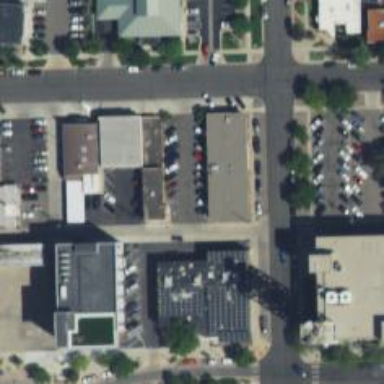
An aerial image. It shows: Parking space.